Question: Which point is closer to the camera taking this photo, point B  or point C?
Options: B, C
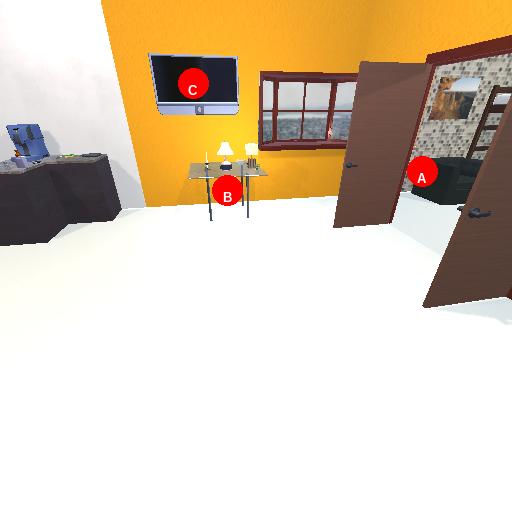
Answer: B